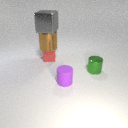
small purple rubber cylinder in front of small red rubber cube